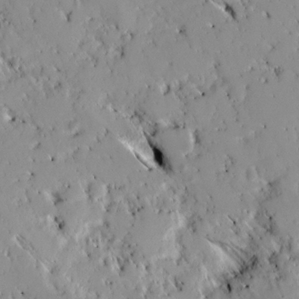
Label: non_frost